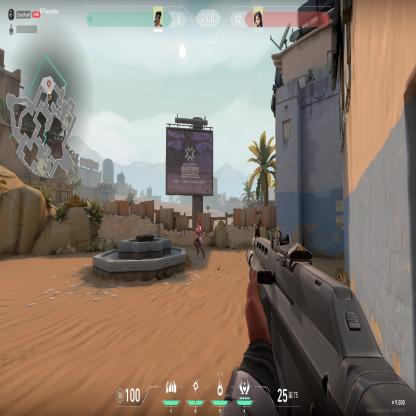
Label: enemy